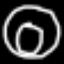
Label: donut